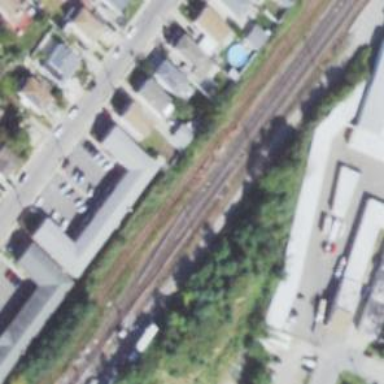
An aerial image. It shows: Electrified rail for trains.